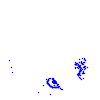
Particle: proton